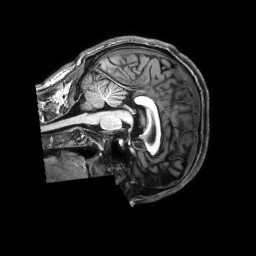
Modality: T1w
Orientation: sagittal
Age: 27
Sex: male
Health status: healthy
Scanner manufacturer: philips
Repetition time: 0.009 s
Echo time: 0.004 s